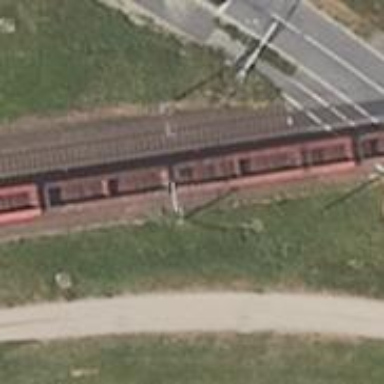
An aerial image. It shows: Milestone along the railway track with catenary mast.